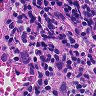
Metastatic tissue present: no